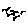
Label: bird